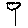
Label: flower